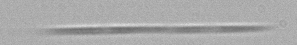
Label: Pseudo-nitzschia